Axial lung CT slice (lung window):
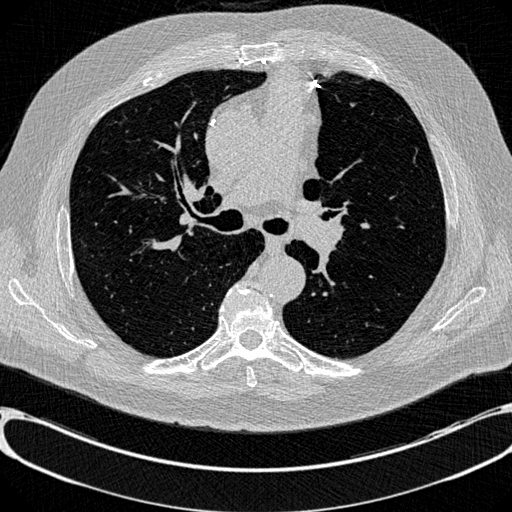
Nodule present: no